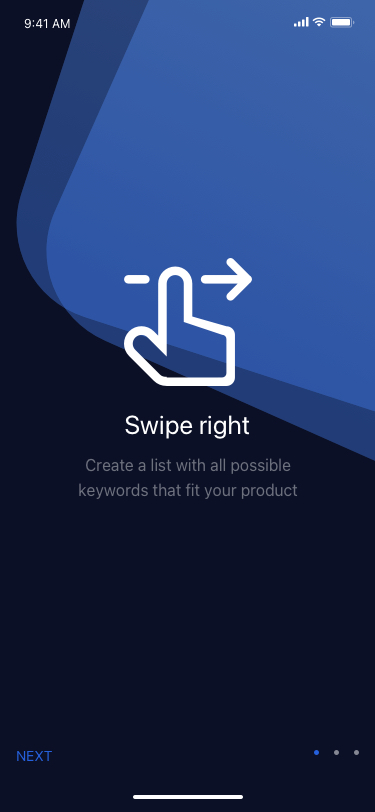
Text in this UI design:
Create a list with all possible keywords that fit your product
Swipe right
NEXT